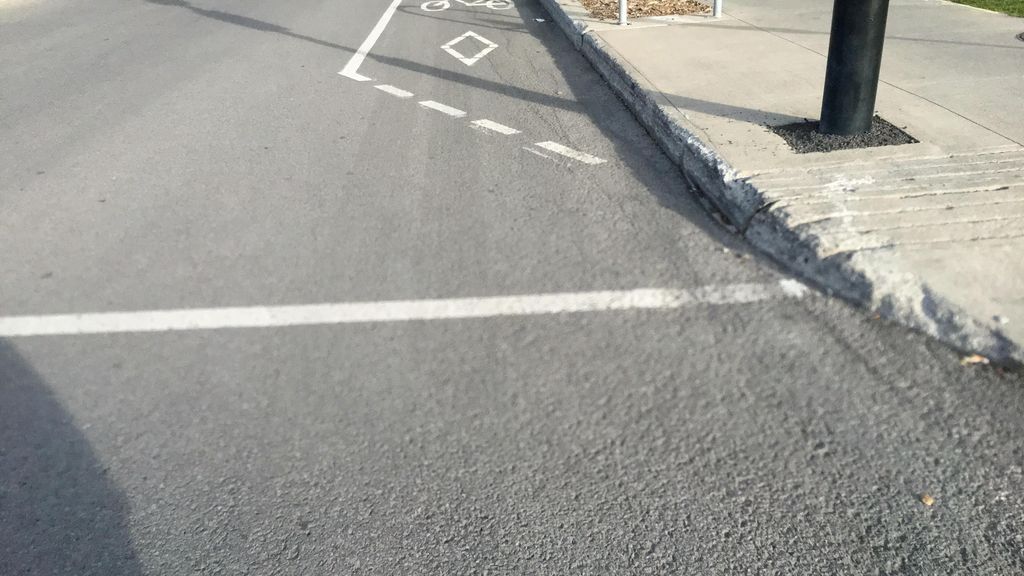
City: montreal